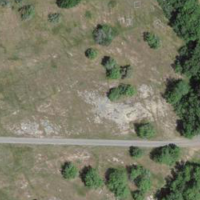
EUNIS habitat code: 52
Species observed at this site:
Anacamptis morio